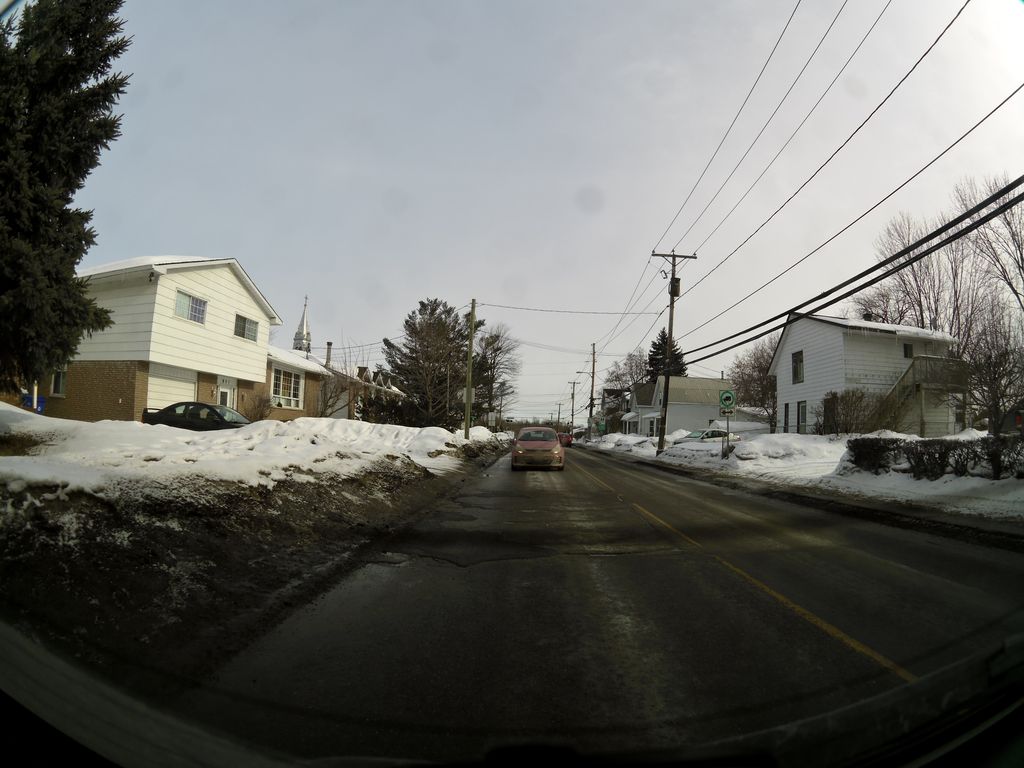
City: ottawa-gatineau